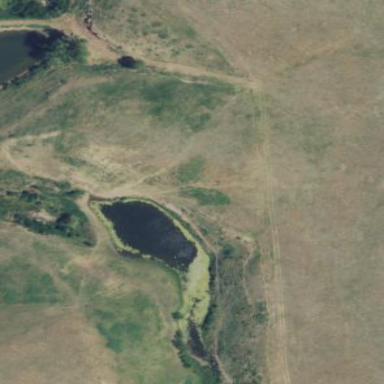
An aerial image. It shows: Reservoir.